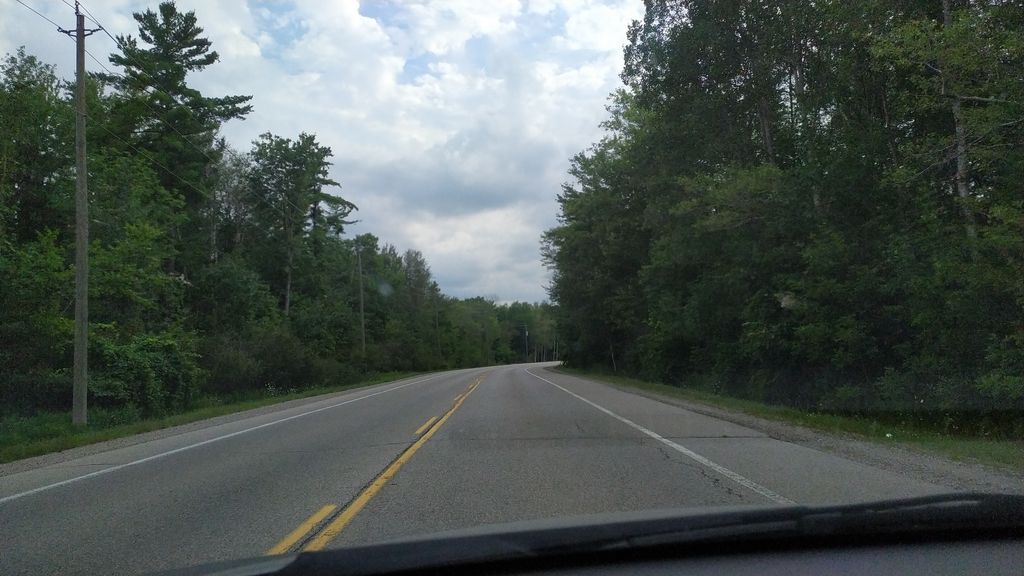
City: kitchener-waterloo